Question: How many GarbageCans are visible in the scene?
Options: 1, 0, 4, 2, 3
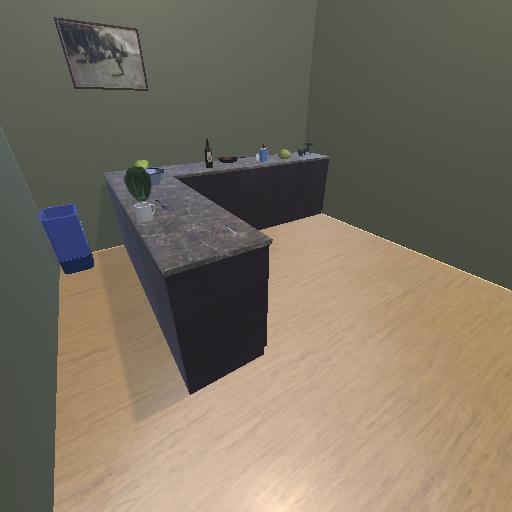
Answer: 1